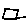
Label: square